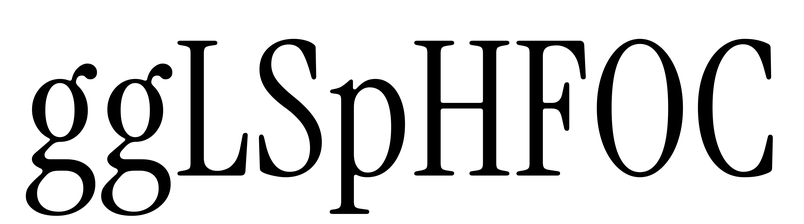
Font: InstrumentSerif-Regular